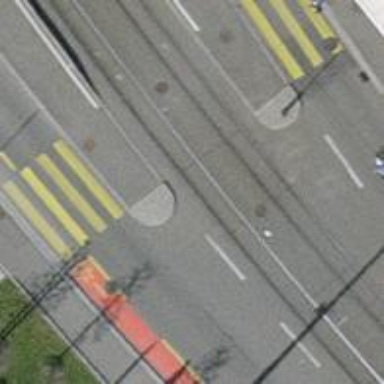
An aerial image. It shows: Kerb serving as barrier.